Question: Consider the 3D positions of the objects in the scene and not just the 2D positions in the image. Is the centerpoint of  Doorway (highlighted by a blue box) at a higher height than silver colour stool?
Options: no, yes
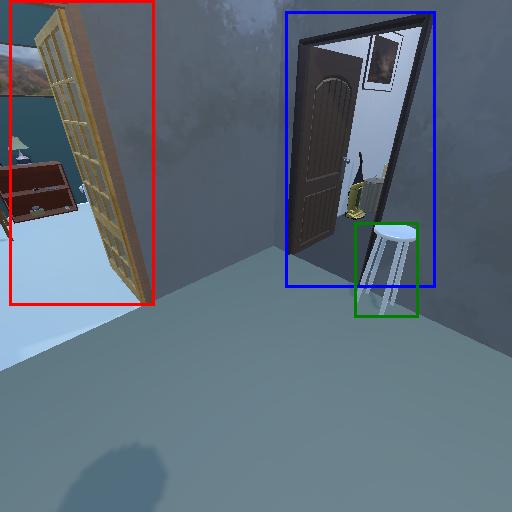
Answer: no